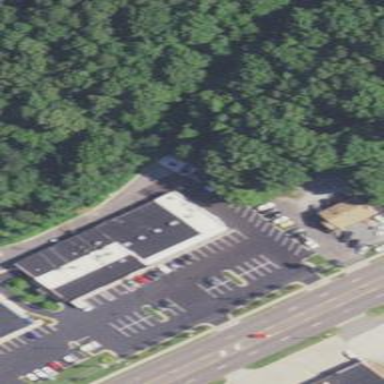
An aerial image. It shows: Retail area.